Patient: sex M, age 61
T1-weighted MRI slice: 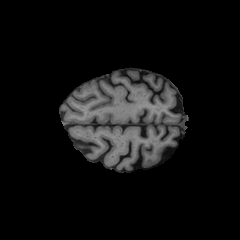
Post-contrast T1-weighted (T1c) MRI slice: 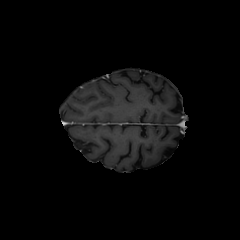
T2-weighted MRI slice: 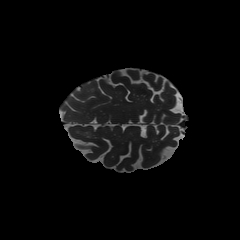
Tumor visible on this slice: no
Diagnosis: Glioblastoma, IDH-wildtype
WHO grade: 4